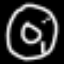
Label: donut